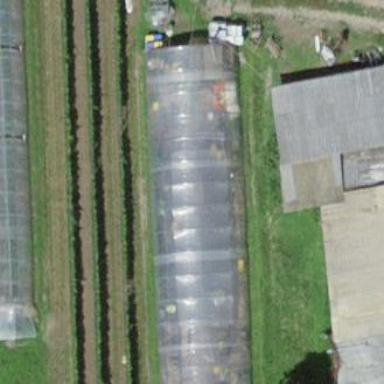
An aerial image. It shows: Greenhouse.